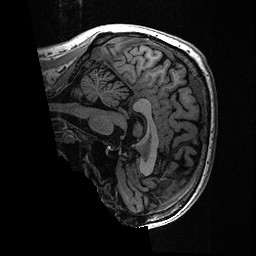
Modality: T1w
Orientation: sagittal
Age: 40
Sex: male
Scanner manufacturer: ge
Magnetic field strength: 3 T
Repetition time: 0.006952 s
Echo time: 0.00292 s